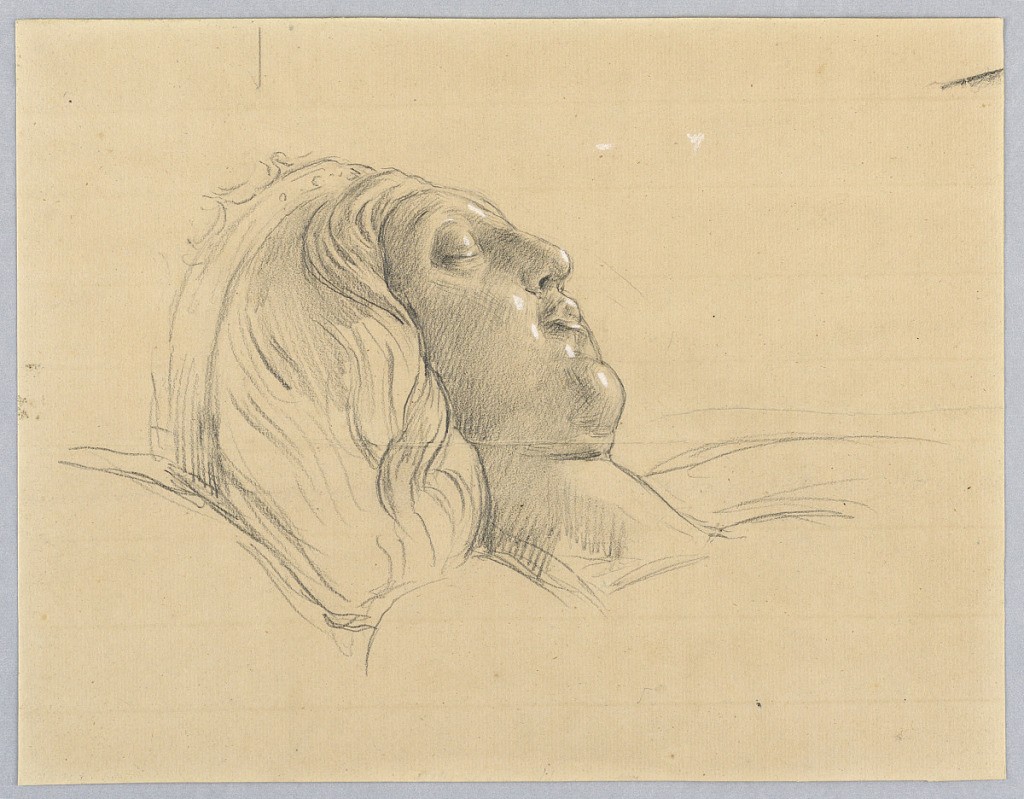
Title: Tomb Portrait of Queen Isabella I of Castile
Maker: Raimundo de Madrazo, Spanish, 1841–1920
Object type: Drawing
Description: Drawing after the tomb portrait of Queen Isabella I of Castile, depicted in profile, from the Royal Chapel of Granada. The tomb scuplture was made in 1517 by Domenico Fancelli. Drawing was most likely made in preparation for the portrait of the queen in the painting The Return of Christopher Columbus to the Spanish Court, currently owned by the Italian Charities of America.